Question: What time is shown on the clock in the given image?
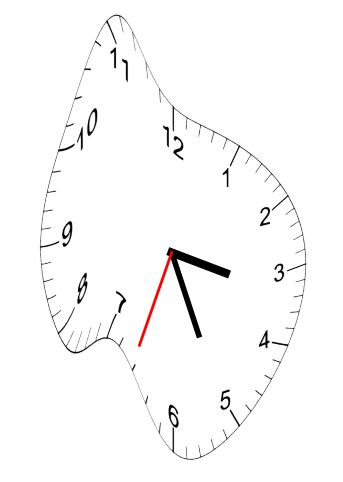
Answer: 03:25:33